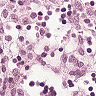
Metastatic tissue present: no